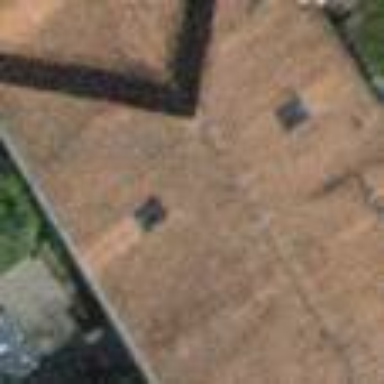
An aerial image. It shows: Gabled roofed house.